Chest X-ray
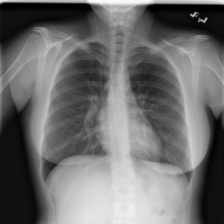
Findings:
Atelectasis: negative
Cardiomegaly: negative
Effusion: negative
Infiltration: negative
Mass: negative
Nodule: negative
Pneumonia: negative
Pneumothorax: negative
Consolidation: negative
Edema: negative
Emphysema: negative
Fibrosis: negative
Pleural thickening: negative
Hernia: negative